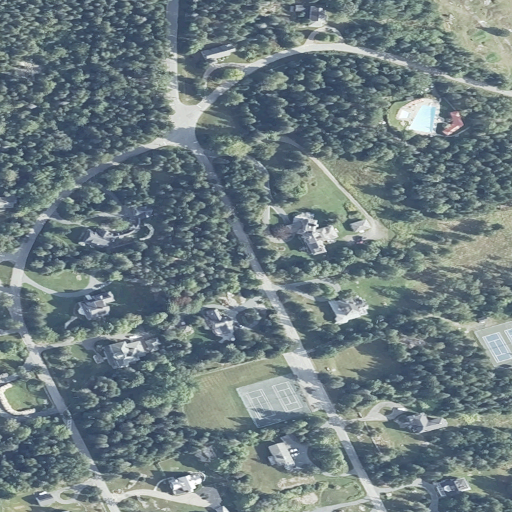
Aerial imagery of cape in Maine named Grindstone Neck containing low intensity development, evergreen forest, mixed forest, open development, medium intensity development, woody wetlands, and high intensity development